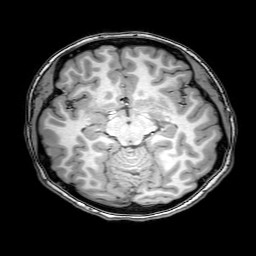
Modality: T1w
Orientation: coronal
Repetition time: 0.00828 s
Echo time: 0.00388 s